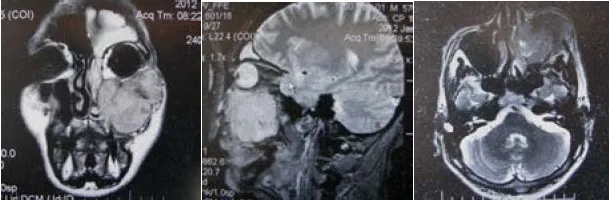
MRI of the left maxillary sinus showing that the tumor invaded the nasal cavity and the maxillary sinus.
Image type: radiology (mri)